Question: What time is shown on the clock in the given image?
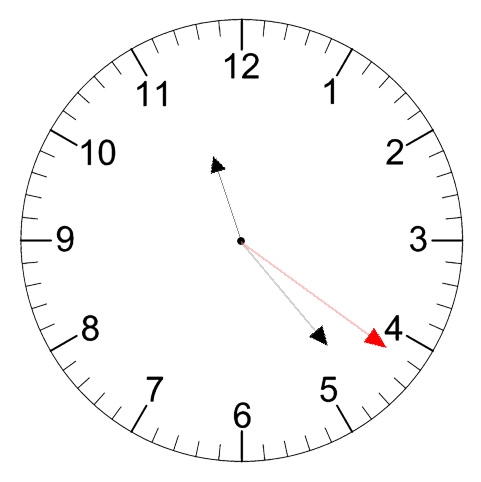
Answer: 11:23:21